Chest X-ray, AP view. Patient: 50 years old, sex M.
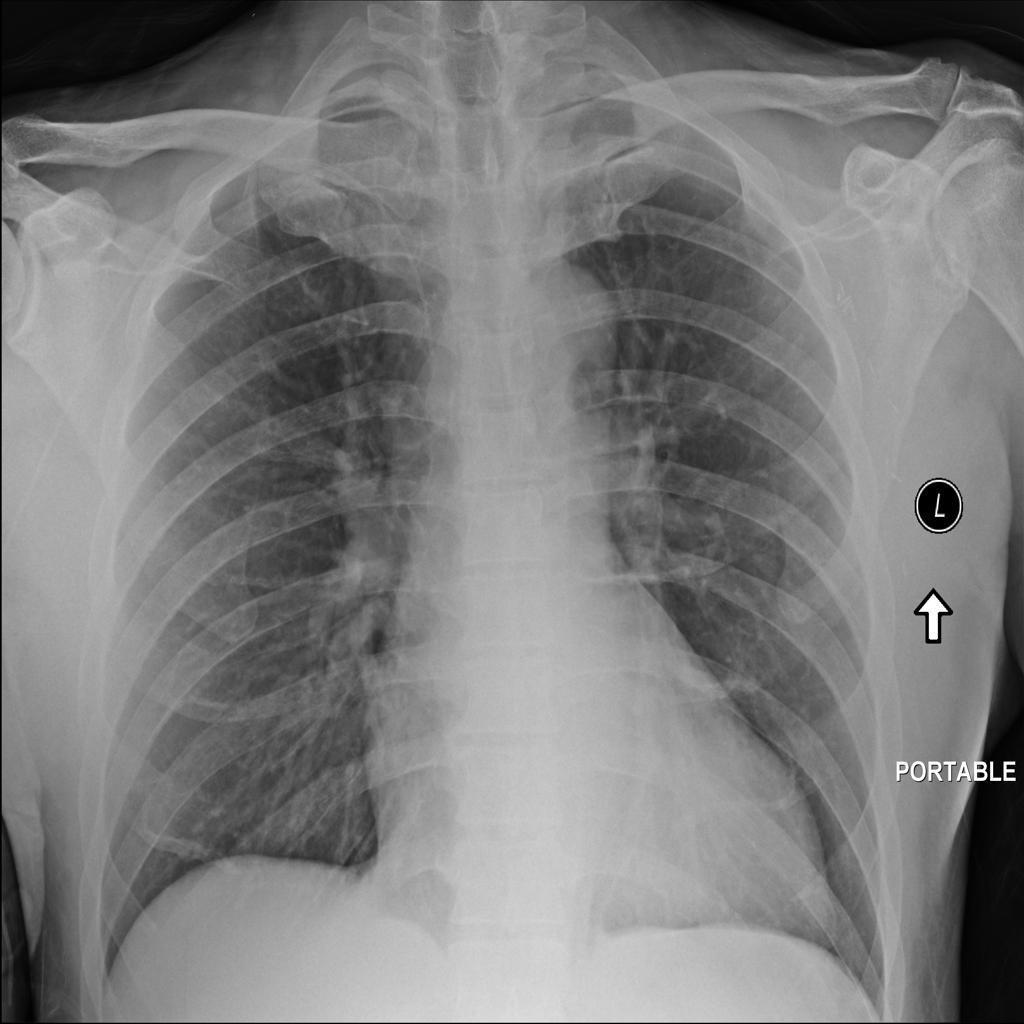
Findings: No Finding